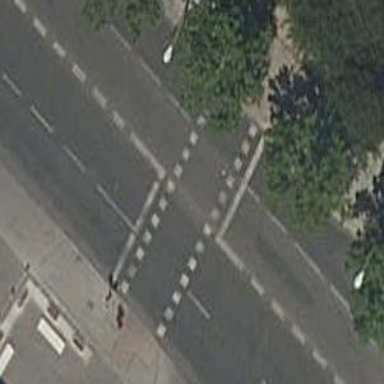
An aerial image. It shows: Traffic signals at road crossing.